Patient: sex F, age 33
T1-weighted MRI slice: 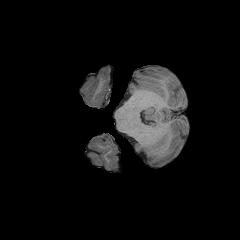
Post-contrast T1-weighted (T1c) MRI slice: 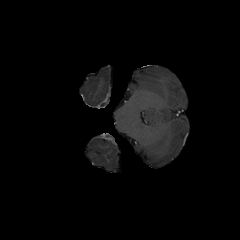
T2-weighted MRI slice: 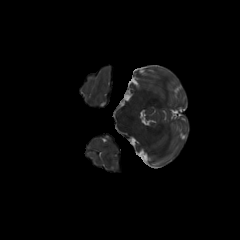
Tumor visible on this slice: no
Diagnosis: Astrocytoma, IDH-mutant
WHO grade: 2